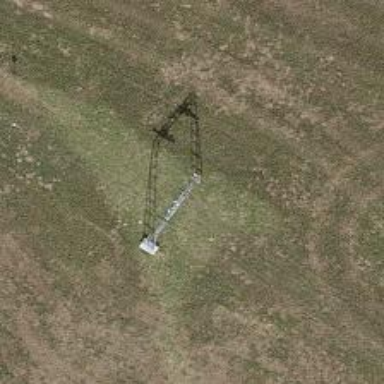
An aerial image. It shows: Pylon used for aerialway.